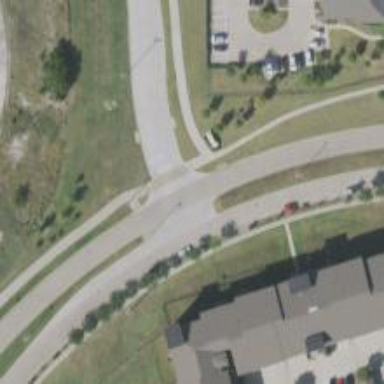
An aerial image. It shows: Tertiary road.